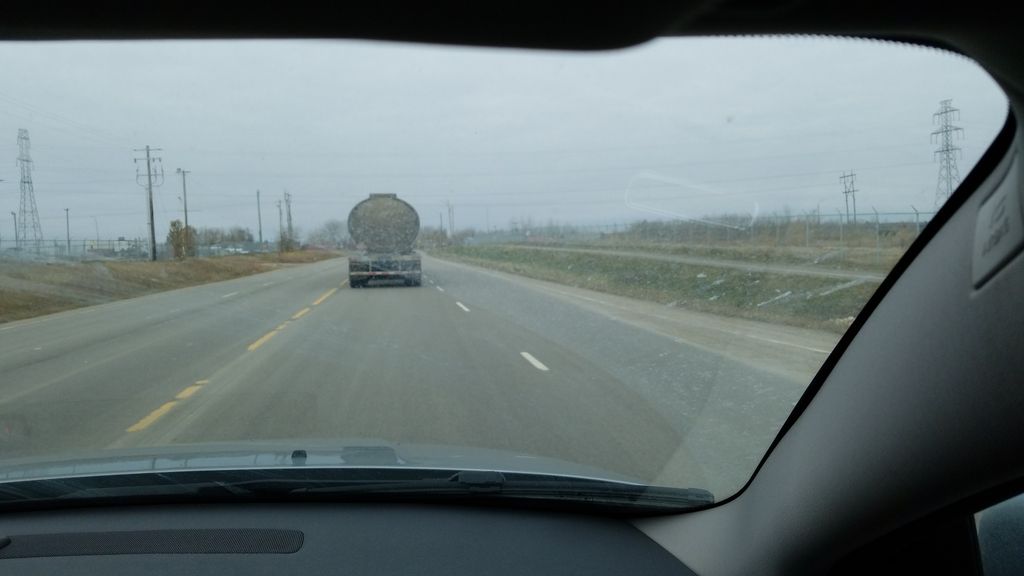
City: edmonton